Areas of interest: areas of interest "Soccer Field"
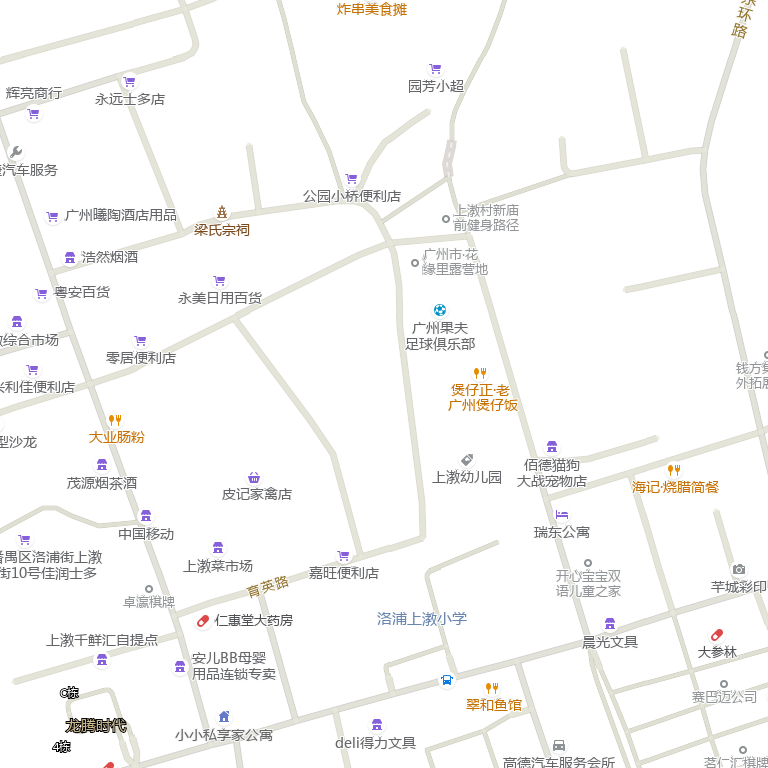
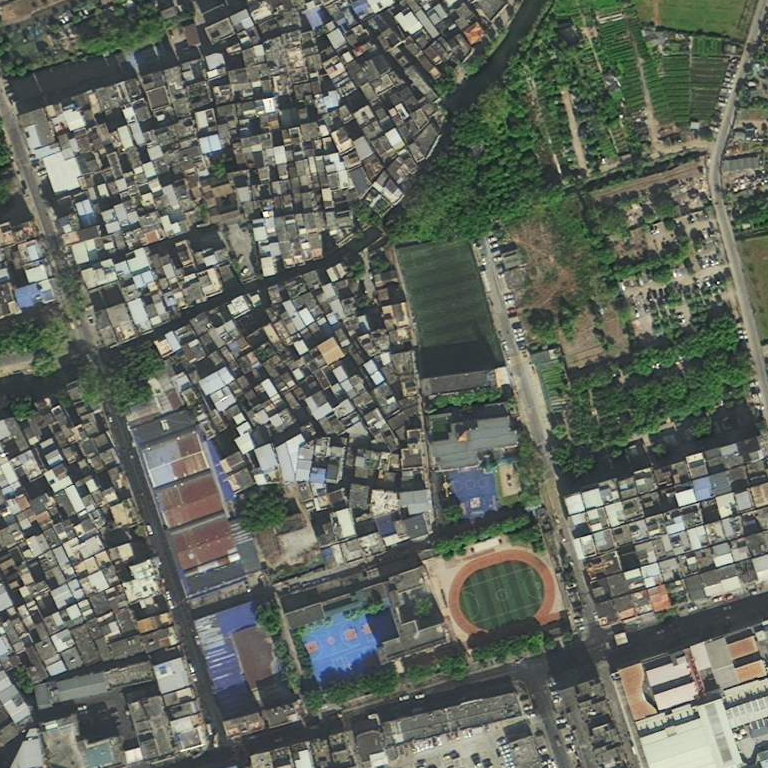